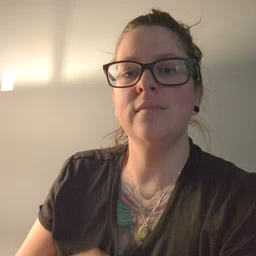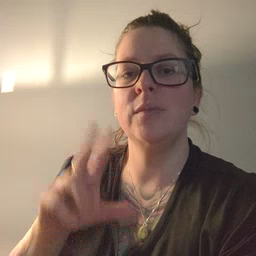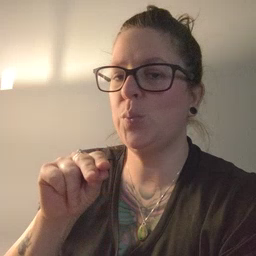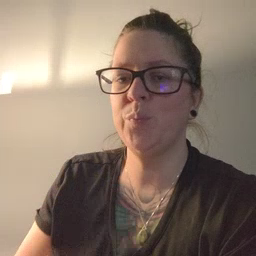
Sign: no